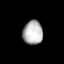
Tissue: prostate
Cell type: T cells
Senescence score: 0.356
Nuclear area (px): 464
Mean DAPI intensity: 179.573